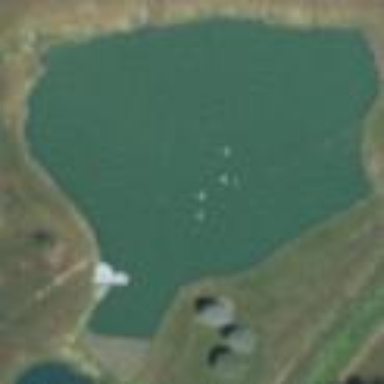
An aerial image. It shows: Serene pond surrounded by nature.